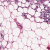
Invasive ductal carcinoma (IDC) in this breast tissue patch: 1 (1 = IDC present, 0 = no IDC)